Question: Count the number of objects in the diagram.
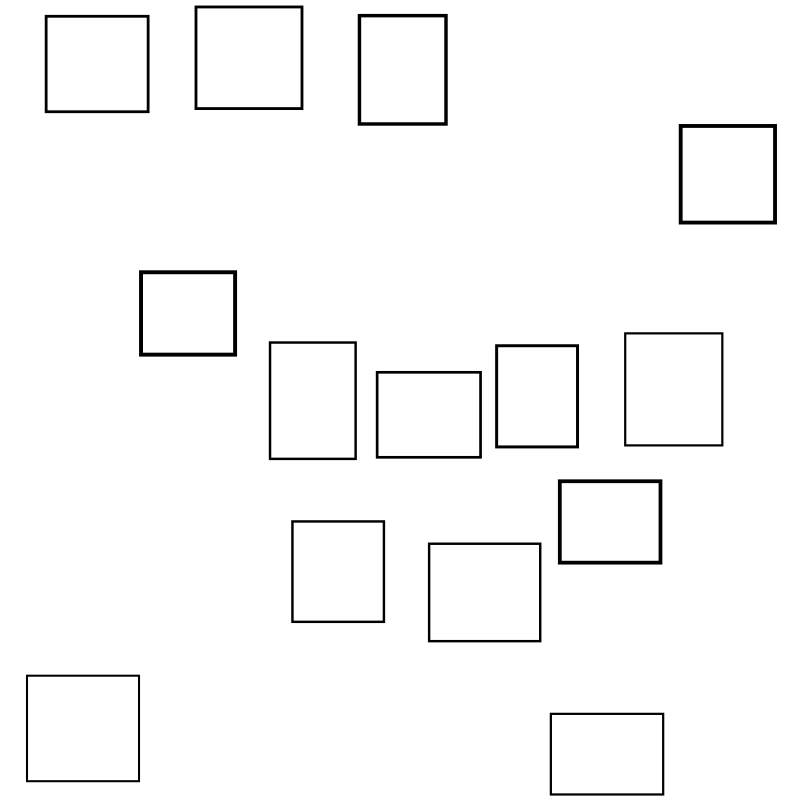
Answer: 14